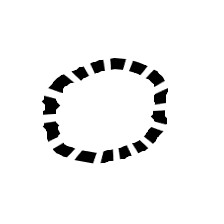
Shape: circle